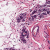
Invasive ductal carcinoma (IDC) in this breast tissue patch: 0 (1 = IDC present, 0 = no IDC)